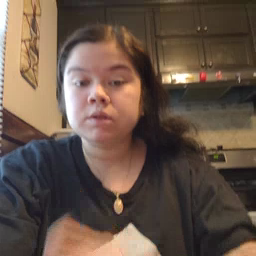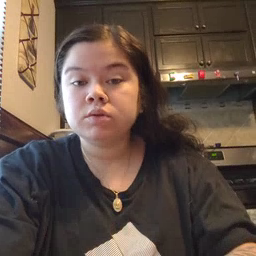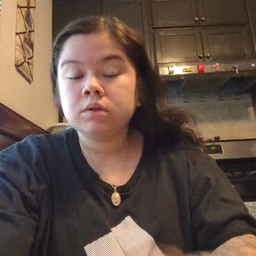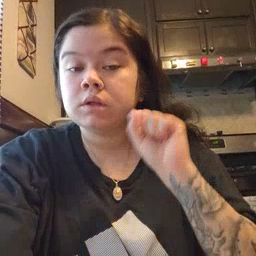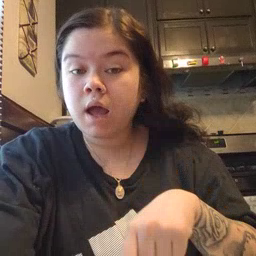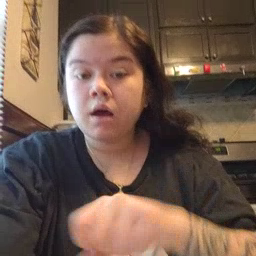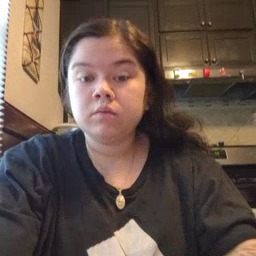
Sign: can